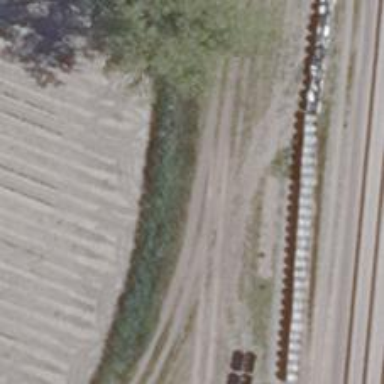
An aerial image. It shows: Track on the ground with grade3 tracktype.